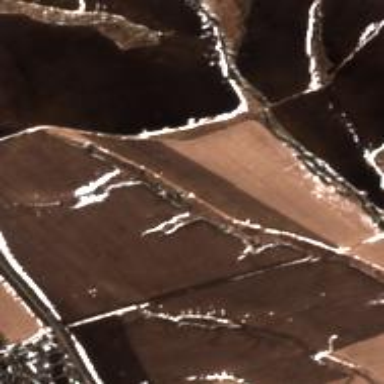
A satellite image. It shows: Picturesque farmland scene.